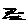
Label: zigzag